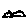
Label: cloud